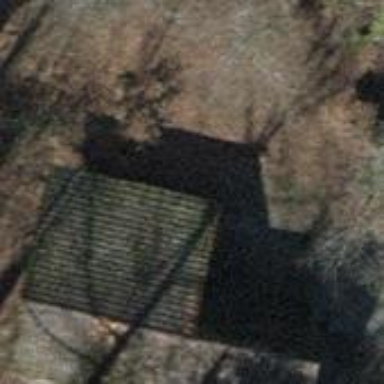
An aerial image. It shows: Cabin.